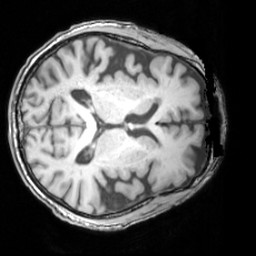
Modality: T1w
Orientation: axial
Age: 76
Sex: male
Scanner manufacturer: siemens
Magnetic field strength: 3 T
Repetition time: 1.62 s
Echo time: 0.003 s